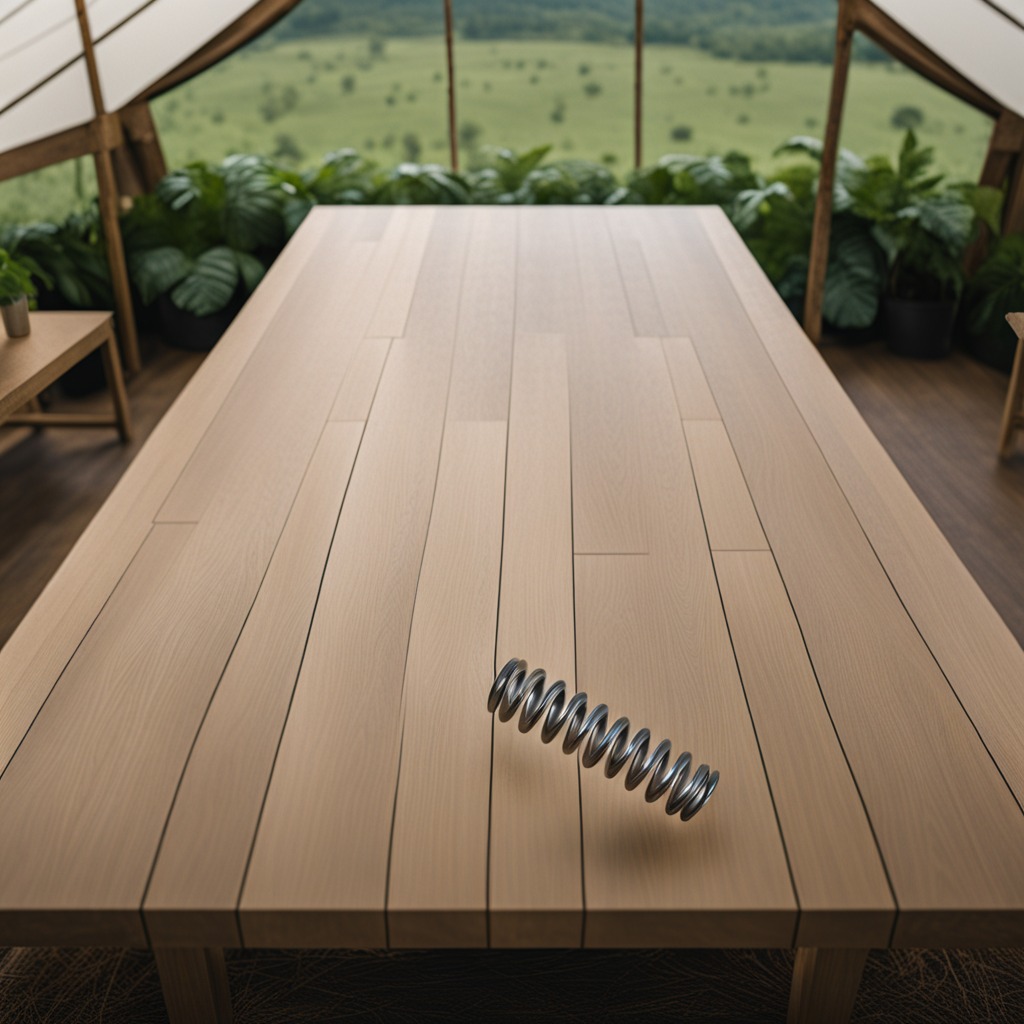
A coiled metal spring is lying on the wooden table.